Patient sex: M
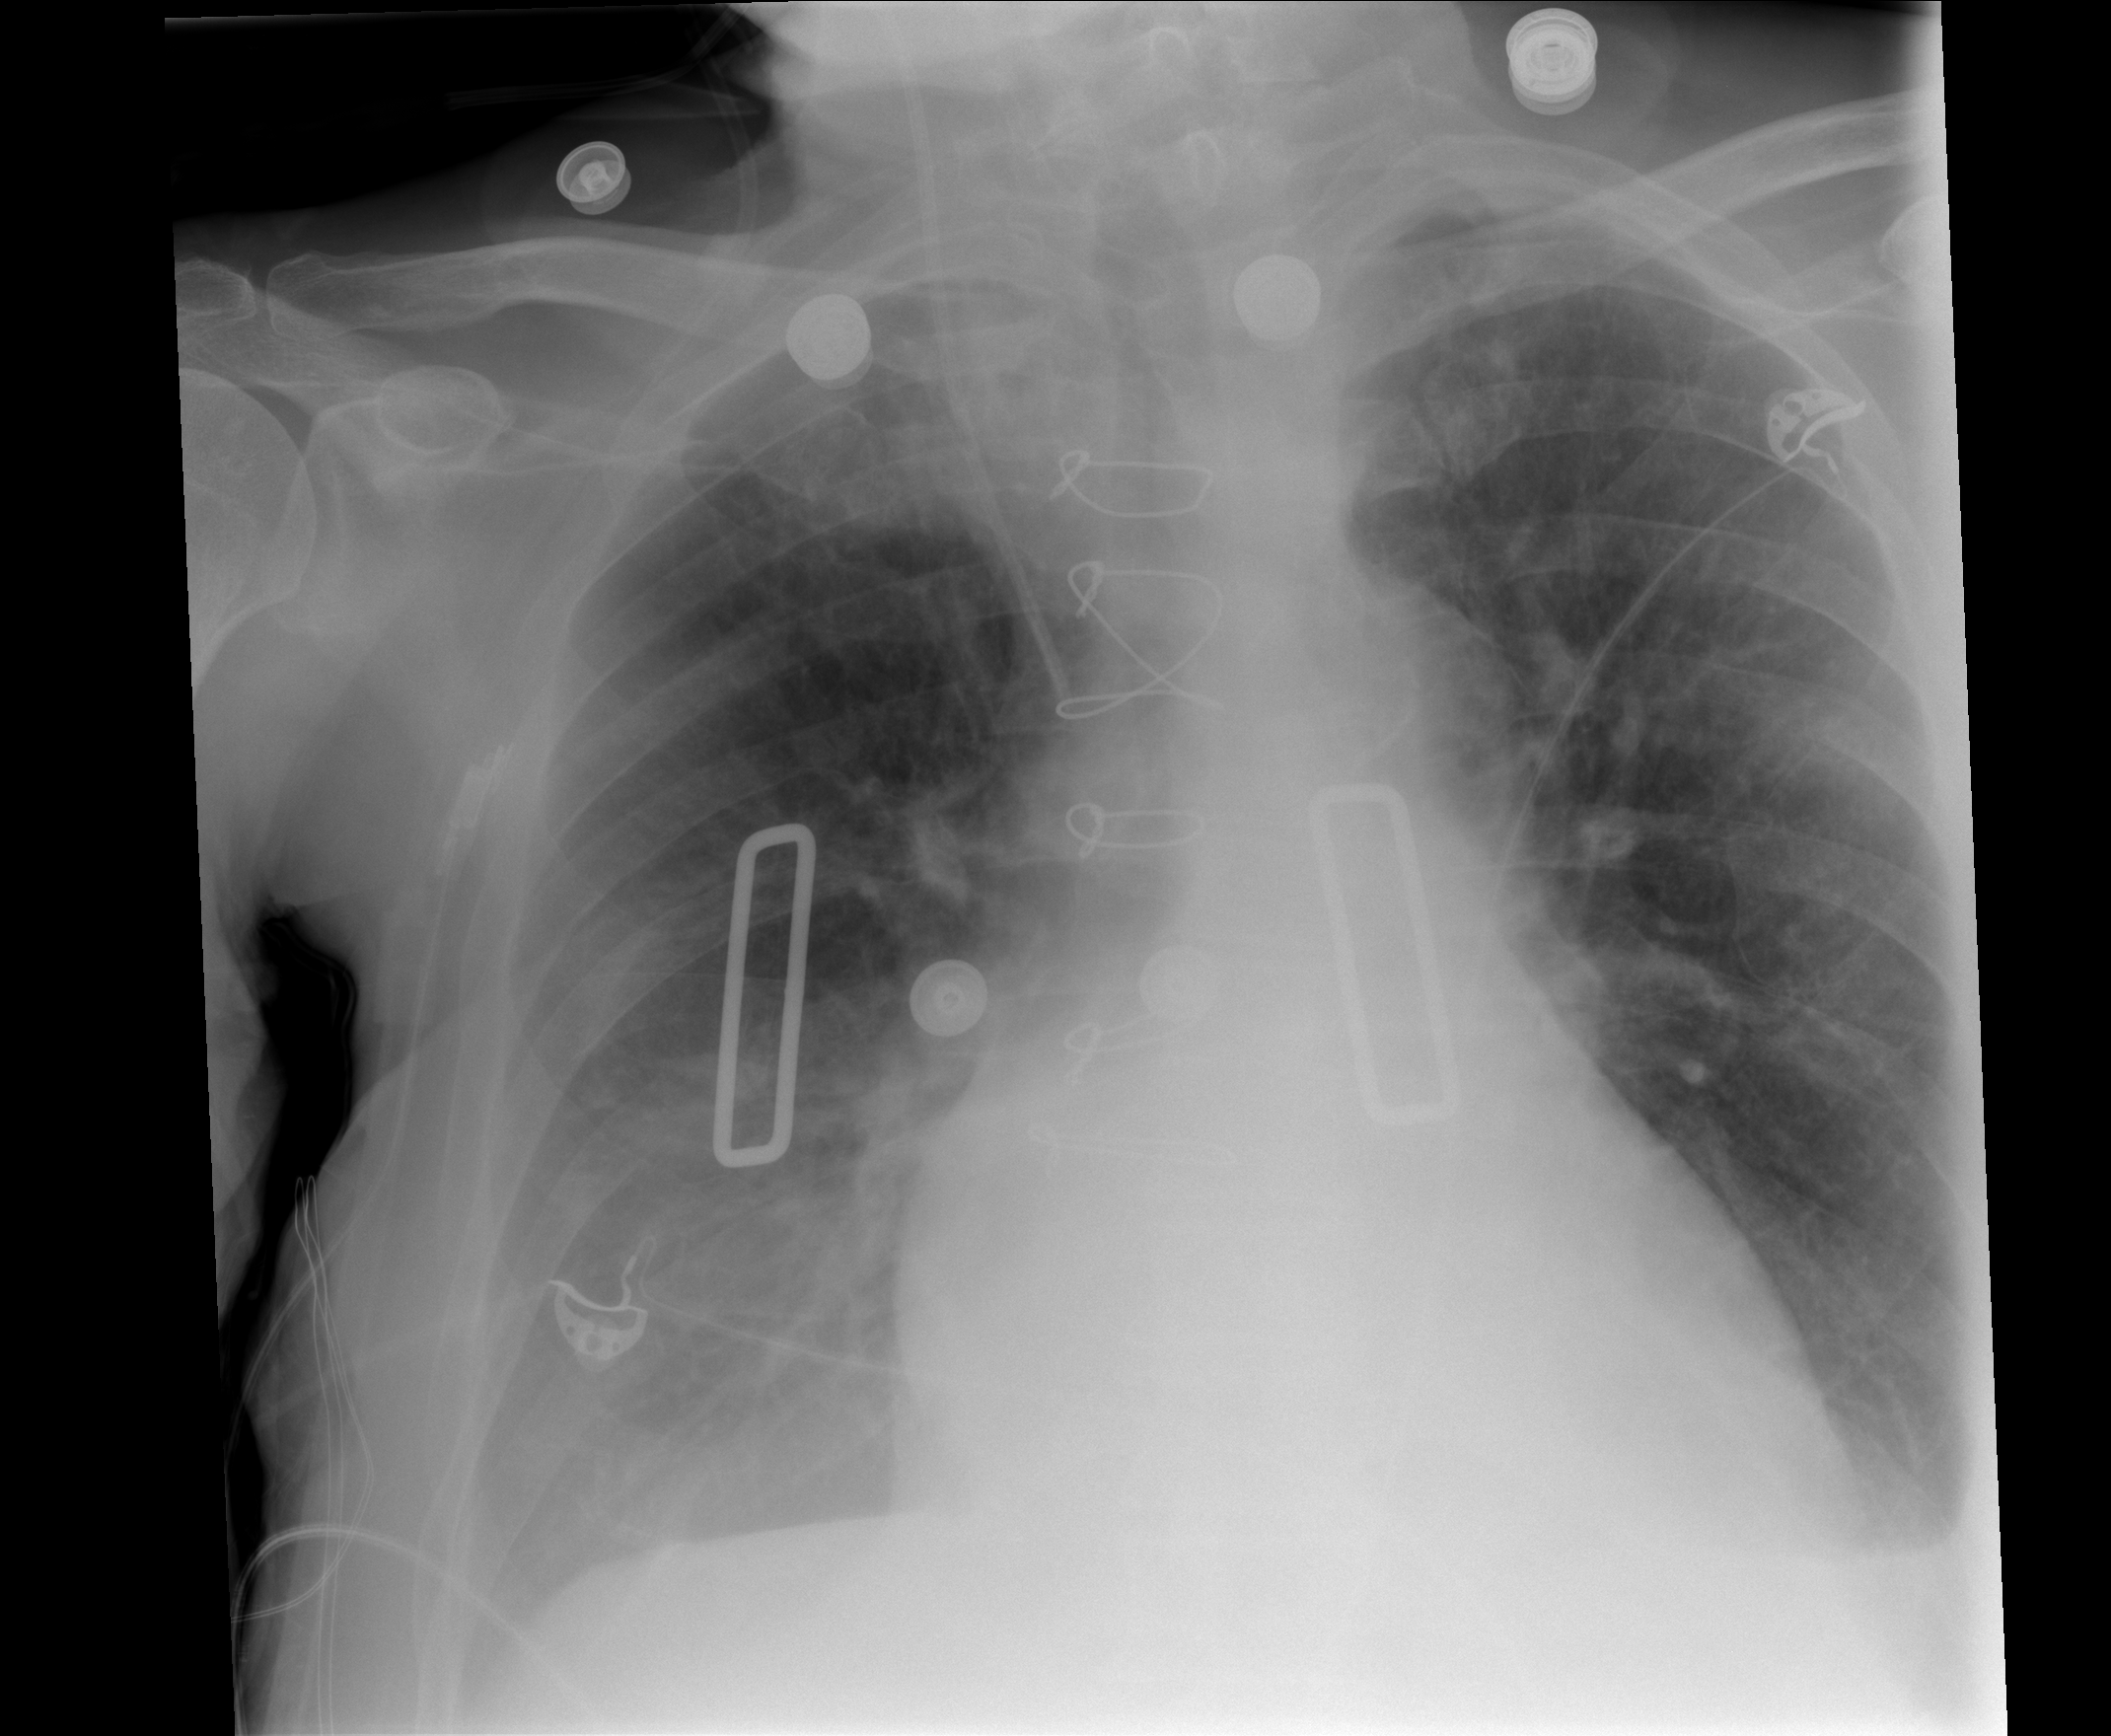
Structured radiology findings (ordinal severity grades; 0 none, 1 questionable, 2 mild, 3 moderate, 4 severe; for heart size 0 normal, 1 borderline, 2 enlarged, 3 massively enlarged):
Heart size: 1
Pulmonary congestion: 2
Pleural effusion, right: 2
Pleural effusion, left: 1
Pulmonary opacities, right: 0
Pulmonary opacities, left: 2
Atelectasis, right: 2
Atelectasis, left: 2